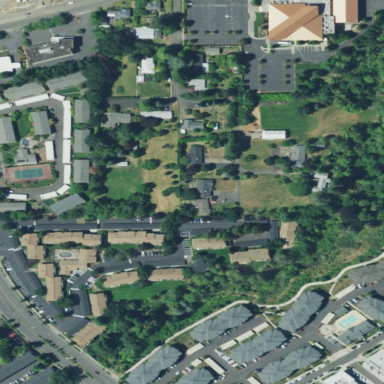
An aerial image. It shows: Residential area in rural setting.